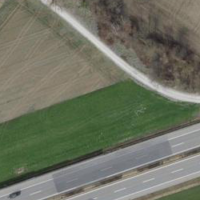
EUNIS habitat code: 57
Species observed at this site:
Juglans regia